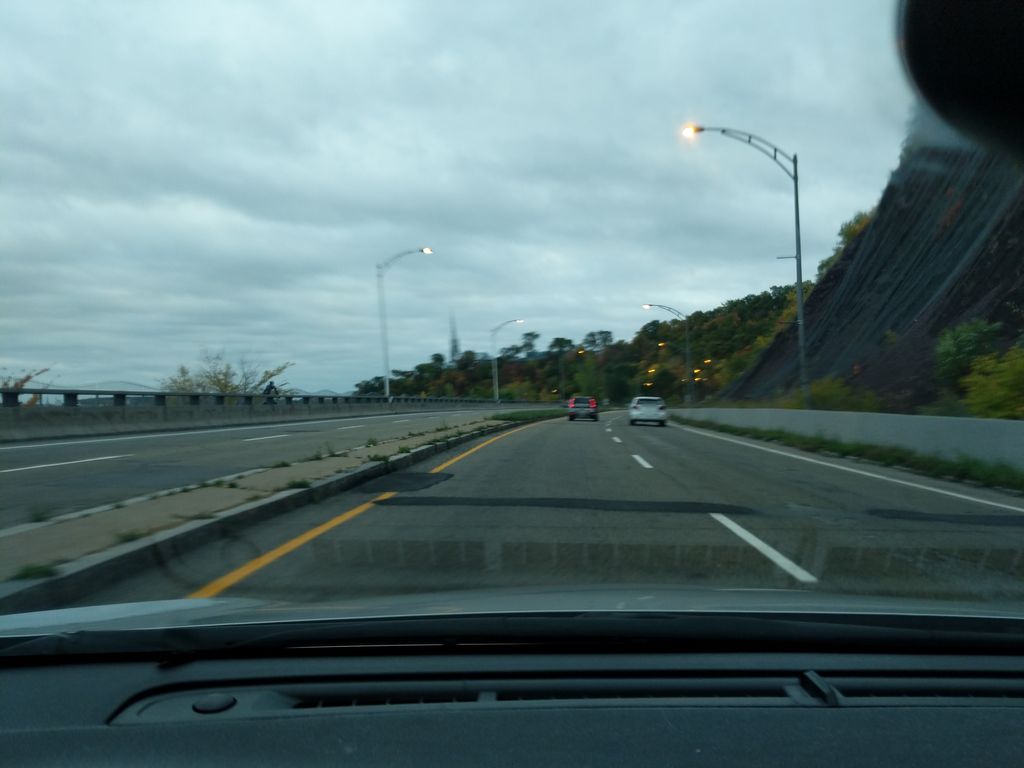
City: quebec_city